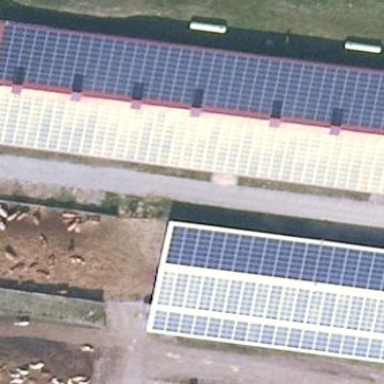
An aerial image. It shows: Stylish building with gabled roof hosting small solar photovoltaic panel for electricity generation.